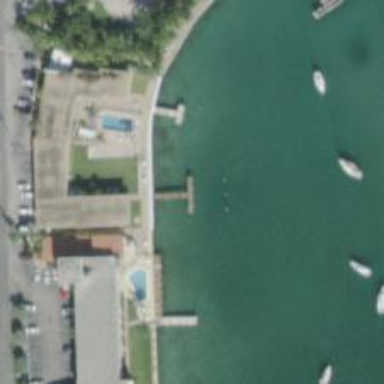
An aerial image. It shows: Man-made pier.